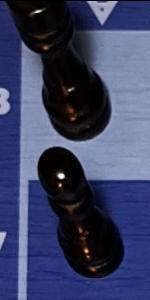
Label: Pawn_Black